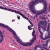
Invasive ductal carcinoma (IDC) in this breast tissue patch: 0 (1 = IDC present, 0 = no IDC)